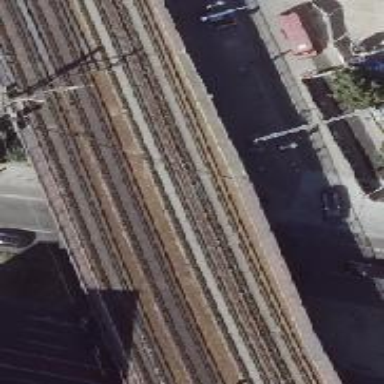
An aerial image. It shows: Railway bridge with electrified contact lines. The railway has ballastless track.